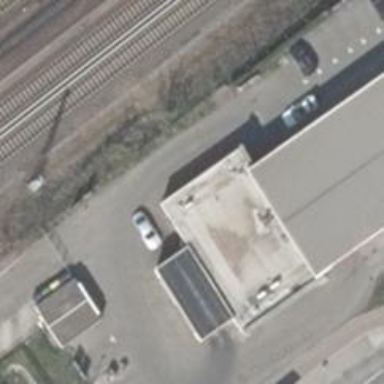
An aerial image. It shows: Fuel station.